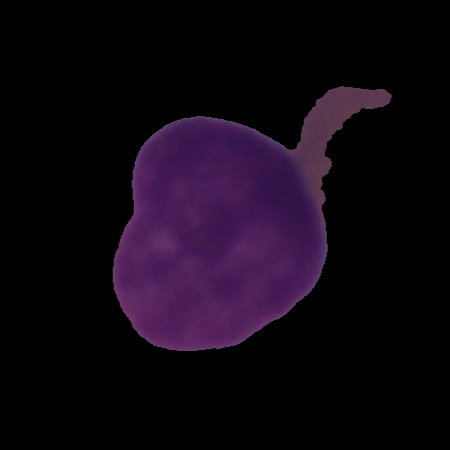
Label: cancer